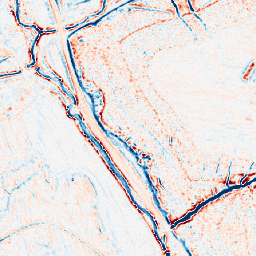
Category: edge_preserving
Decomposition family: bilateral
Decomposition parameters: d: 9
sigma_color: 75
sigma_space: 50
Upsampling method: area
Upsampling parameters: scale: 2
Upsampling scale: 2